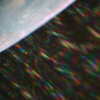
Label: sunburn